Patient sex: M
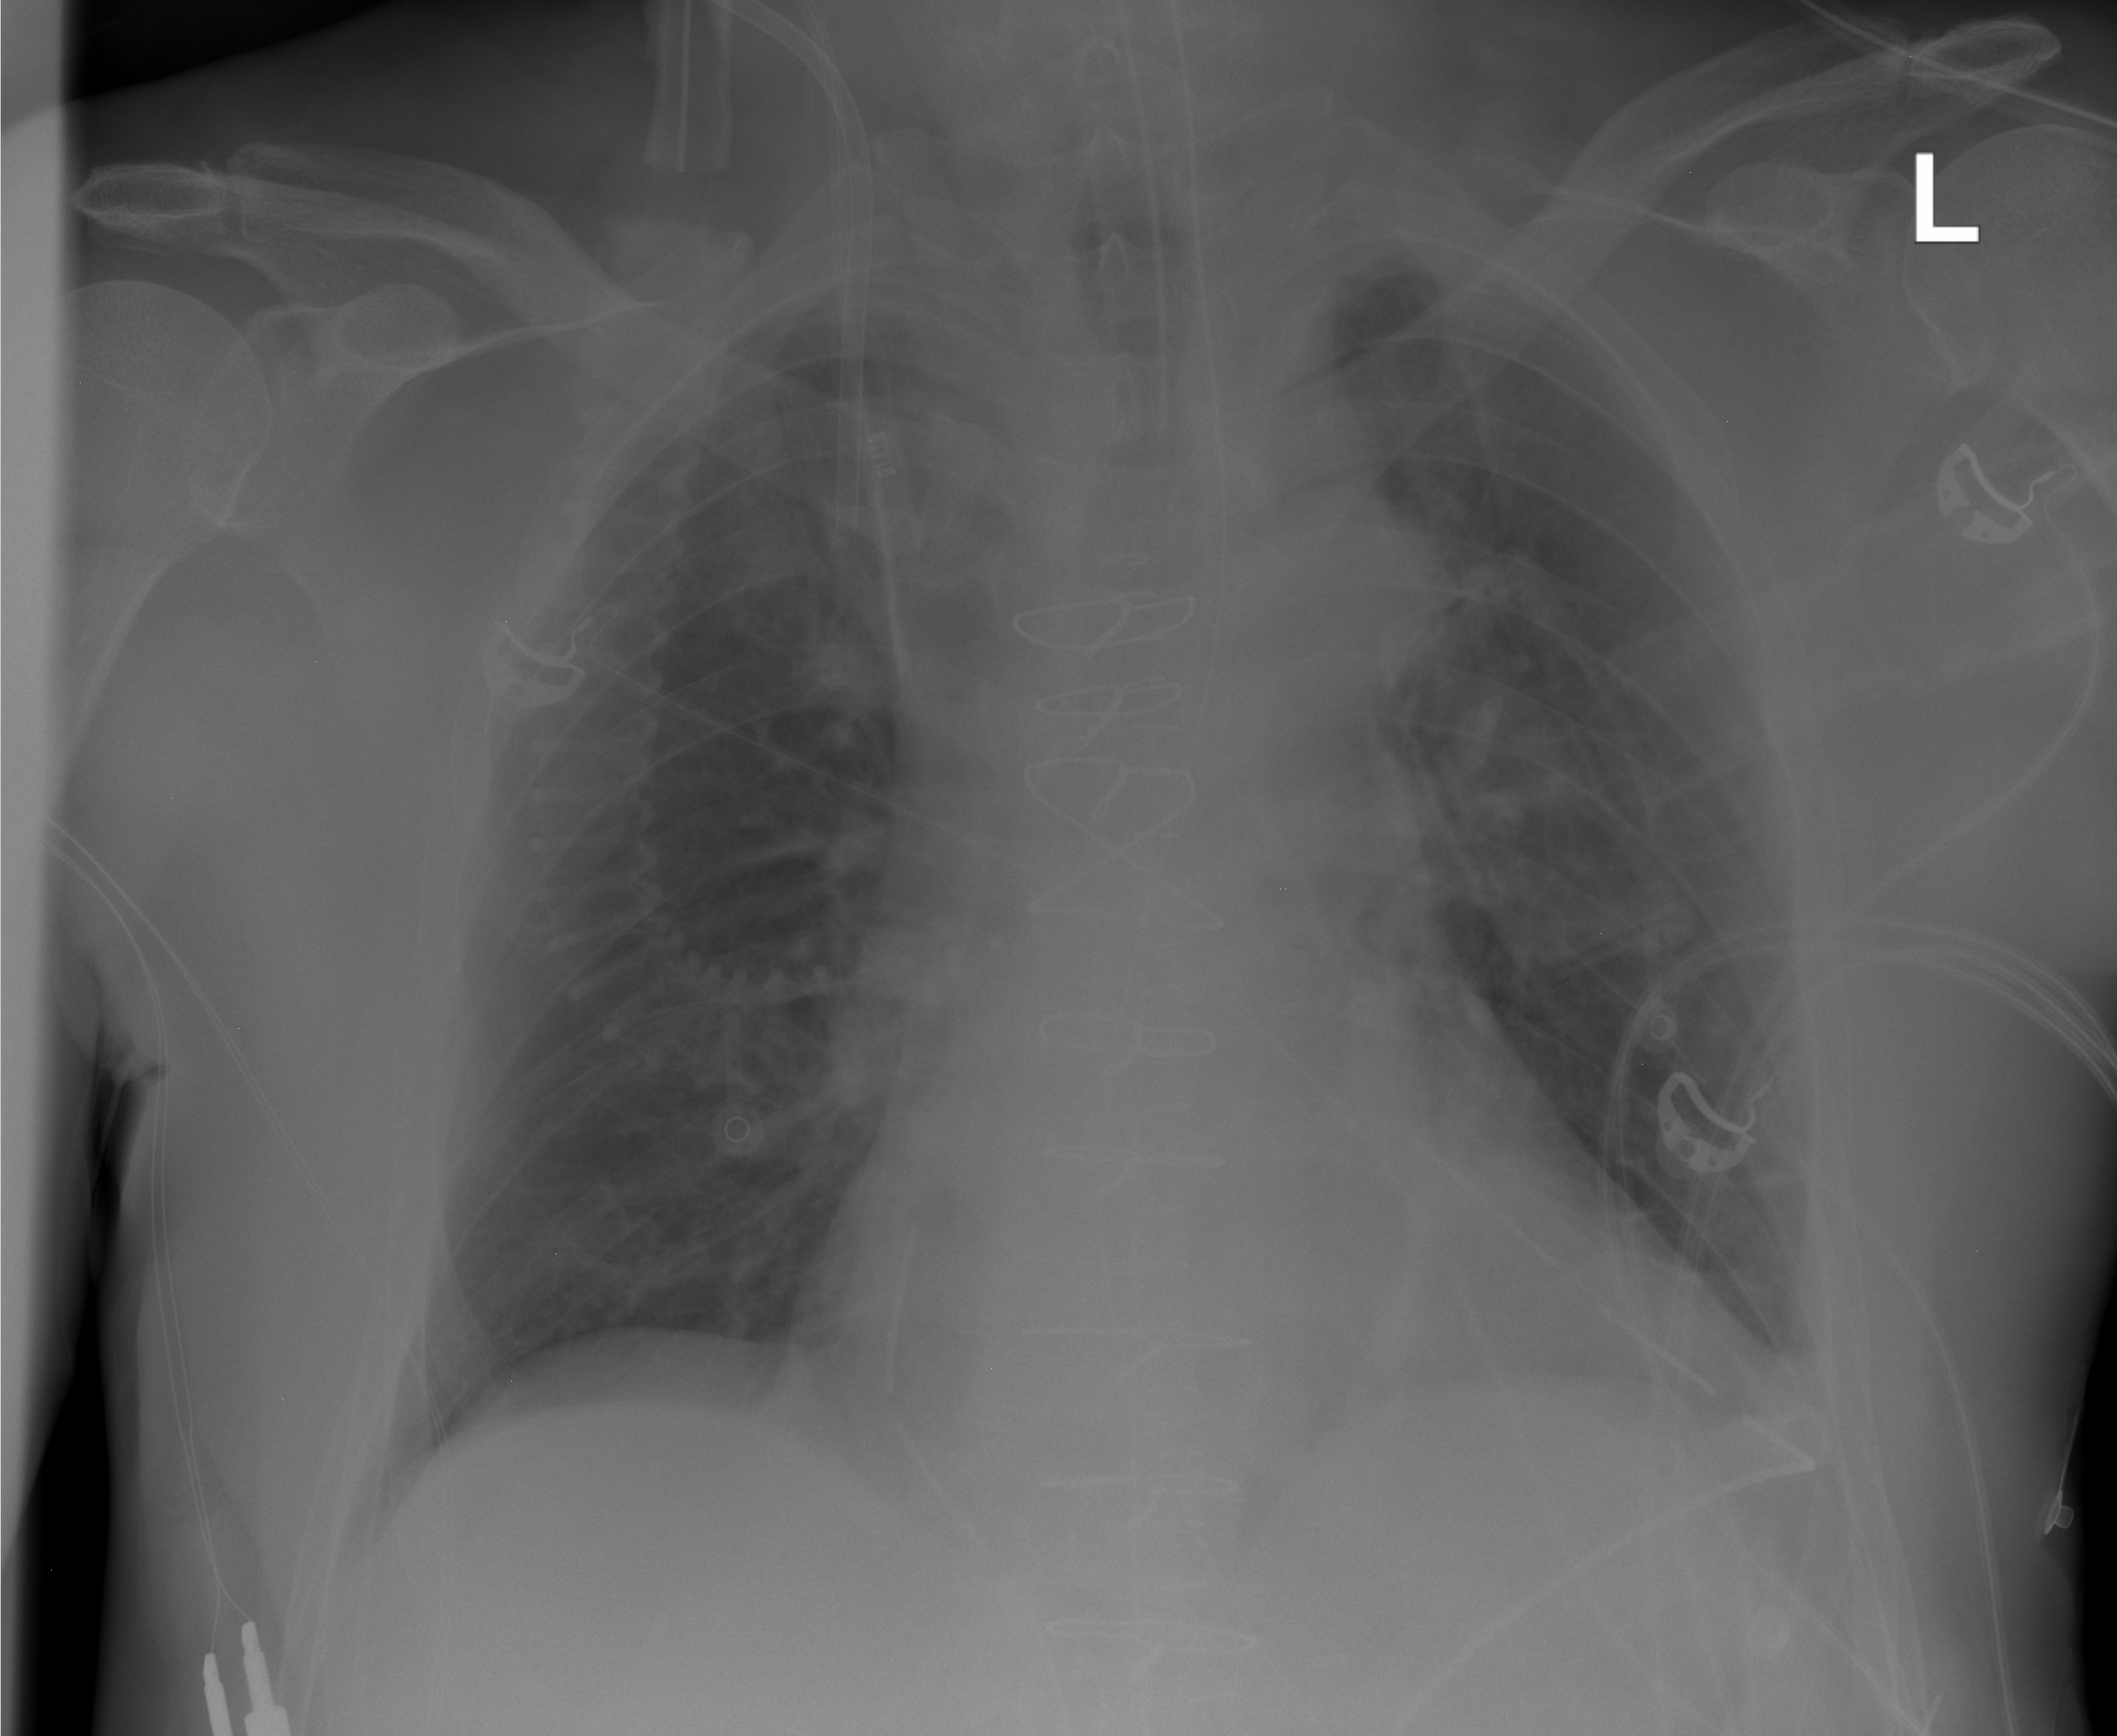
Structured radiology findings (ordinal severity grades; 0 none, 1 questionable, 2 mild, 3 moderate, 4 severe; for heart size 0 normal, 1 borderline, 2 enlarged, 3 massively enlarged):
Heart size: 2
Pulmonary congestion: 0
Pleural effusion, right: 0
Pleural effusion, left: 0
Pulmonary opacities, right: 0
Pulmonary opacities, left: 0
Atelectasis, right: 0
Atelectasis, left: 2